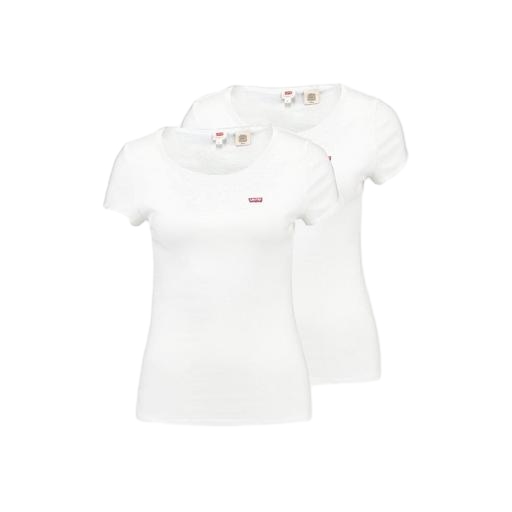
white 1960s slim tee, white tight fitting t shirt, white logo-embroidered t-shirt, white background